Question: Work on . My table structure is below
'''
CREATE TABLE [dbo].[AgentInfo](
[AgentID] [int] NOT NULL,
[ParentID] [int] NULL,
CONSTRAINT [PK_AgentInfo] PRIMARY KEY CLUSTERED
(
[AgentID] ASC
)WITH (PAD_INDEX = OFF, STATISTICS_NORECOMPUTE = OFF, IGNORE_DUP_KEY = OFF, ALLOW_ROW_LOCKS = ON, ALLOW_PAGE_LOCKS = ON) ON [PRIMARY]
) ON [PRIMARY]
GO
INSERT [dbo].[AgentInfo] ([AgentID], [ParentID]) VALUES (1, -1)
INSERT [dbo].[AgentInfo] ([AgentID], [ParentID]) VALUES (2, -1)
INSERT [dbo].[AgentInfo] ([AgentID], [ParentID]) VALUES (3, 1)
INSERT [dbo].[AgentInfo] ([AgentID], [ParentID]) VALUES (4, 2)
'''
Use my below syntax get required output but not satisfied. Is there any better way to get the required output

'''
--get parent child list
---step--1
SELECT *
INTO #temp1
FROM ( SELECT a.AgentID ,
a.ParentID,
a.AgentID AS BaseAgent
FROM dbo.AgentInfo a WHERE ParentID=-1
UNION ALL
SELECT a.ParentID ,
0 as AgentID,
a.AgentID AS BaseAgent
FROM dbo.AgentInfo a WHERE ParentID!=-1
UNION ALL
SELECT a.AgentID ,
a.ParentID,
a.AgentID AS BaseAgent
FROM dbo.AgentInfo a
WHERE ParentID!=-1
) AS d
SELECT * FROM #temp1
DROP TABLE #temp1
'''
Help me to improve my syntax. If you have any questions please ask.
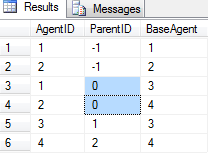
Answer: You could use a recursive 'SELECT', see the examples in <URL>, starting with example D.
The general idea within the recursive 'WITH' is: You have a first select that is the starting point, and then a UNION ALL and a second 'SELECT' which describes the step from on level to the next, where the previous level can either be the result of the first select or the result of the previous run of the second 'SELECT'.